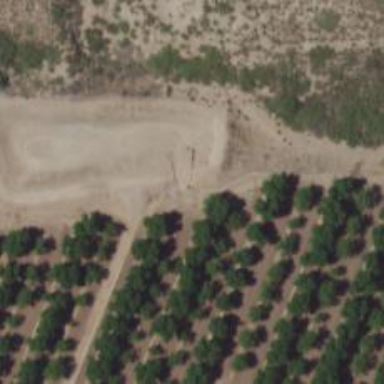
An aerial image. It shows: Irrigation culvert used for service.